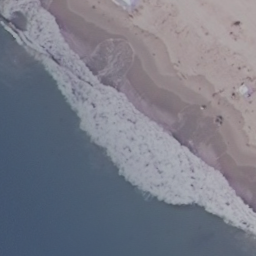
Label: beach